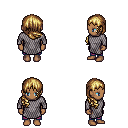
a pixel art fantasy rpg character, female body template, human, dark skin, chain mail, magenta pants, blonde right-swept hairstyle, four views (front, back, left, right), 2x2 character sprite sheet, small pixel art, hard edges, no anti-aliasing